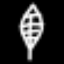
Label: leaf